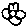
Label: flower